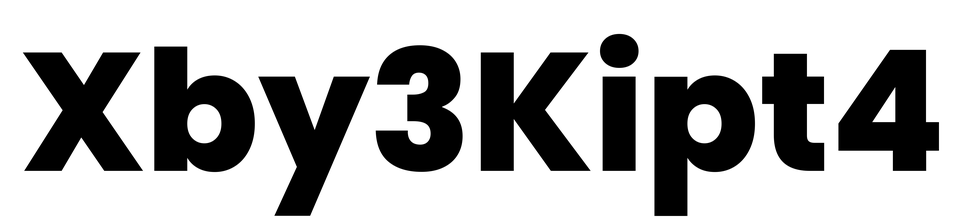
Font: Poppins-ExtraBold